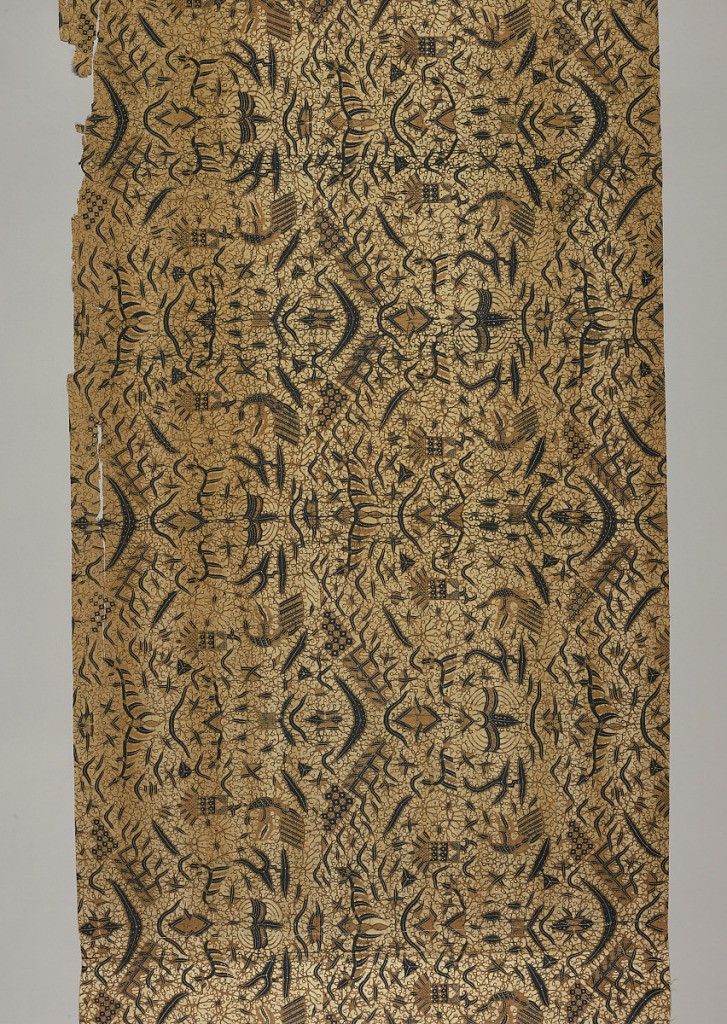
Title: Textile
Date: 19th century
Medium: cotton Technique: wax resist dyeing (batik) on plain weave
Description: Batik textile, possibly a long sarong (kain panjang), showing traditional "semen" (non-geometric forms like flora and fauna) design in blue, white and tan.